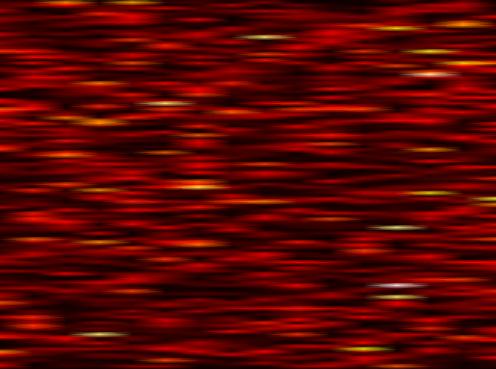
Label: WOLA